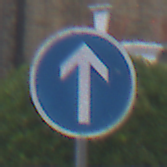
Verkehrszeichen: VorgeschriebeneFahrtrichtungGeradeaus
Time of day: MorningAfternoon
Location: Outdoor (Urban)
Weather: Overcast
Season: NotSpecified
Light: Natural